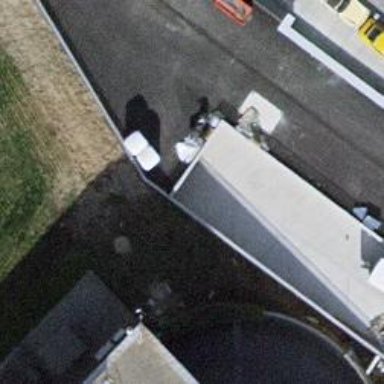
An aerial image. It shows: Parking entrance.